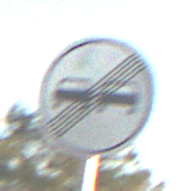
Verkehrszeichen: EndeUeberholverbot
Umgebung: Outdoor, Nature
Tageszeit: SunriseSunset
Wetter: PartlyCloudy
Licht: Natural
Jahreszeit: NotSpecified
Kontrast: HighContrast